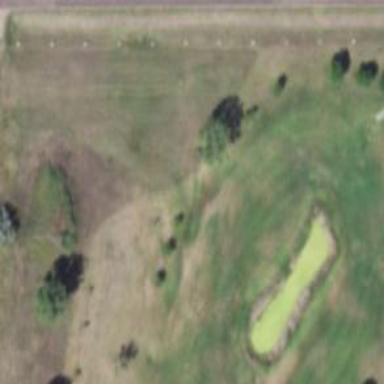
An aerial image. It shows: Golf hole.